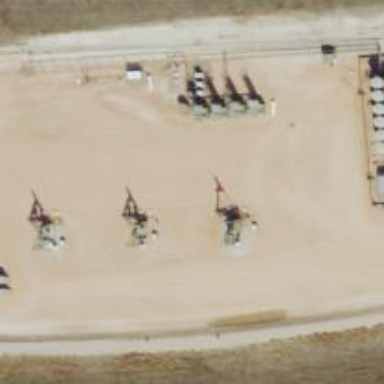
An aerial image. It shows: Petroleum well that is man-made.